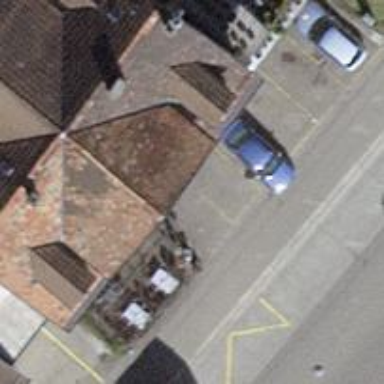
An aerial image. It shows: Fast food establishment.